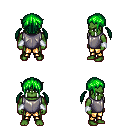
a pixel art fantasy rpg character, male body template, orc, green skin, steel chest armor, gold greaves, green twin-tailed hairstyle, white cloth bracers, four views (front, back, left, right), 2x2 character sprite sheet, small pixel art, hard edges, no anti-aliasing